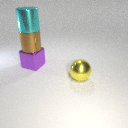
large brown metal cylinder above large purple metal cube